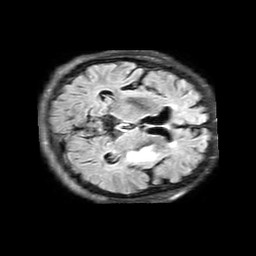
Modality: FLAIR
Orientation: axial
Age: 75
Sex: male
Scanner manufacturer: philips
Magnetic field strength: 3 T
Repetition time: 11 s
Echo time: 0.12 s